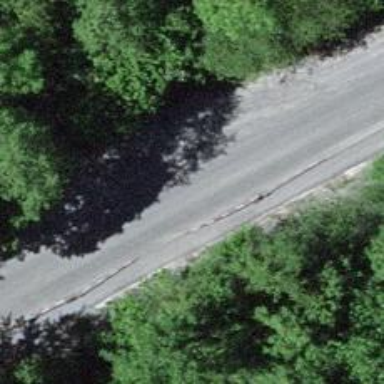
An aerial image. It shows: Passing place on the road.